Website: lowes
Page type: receipt
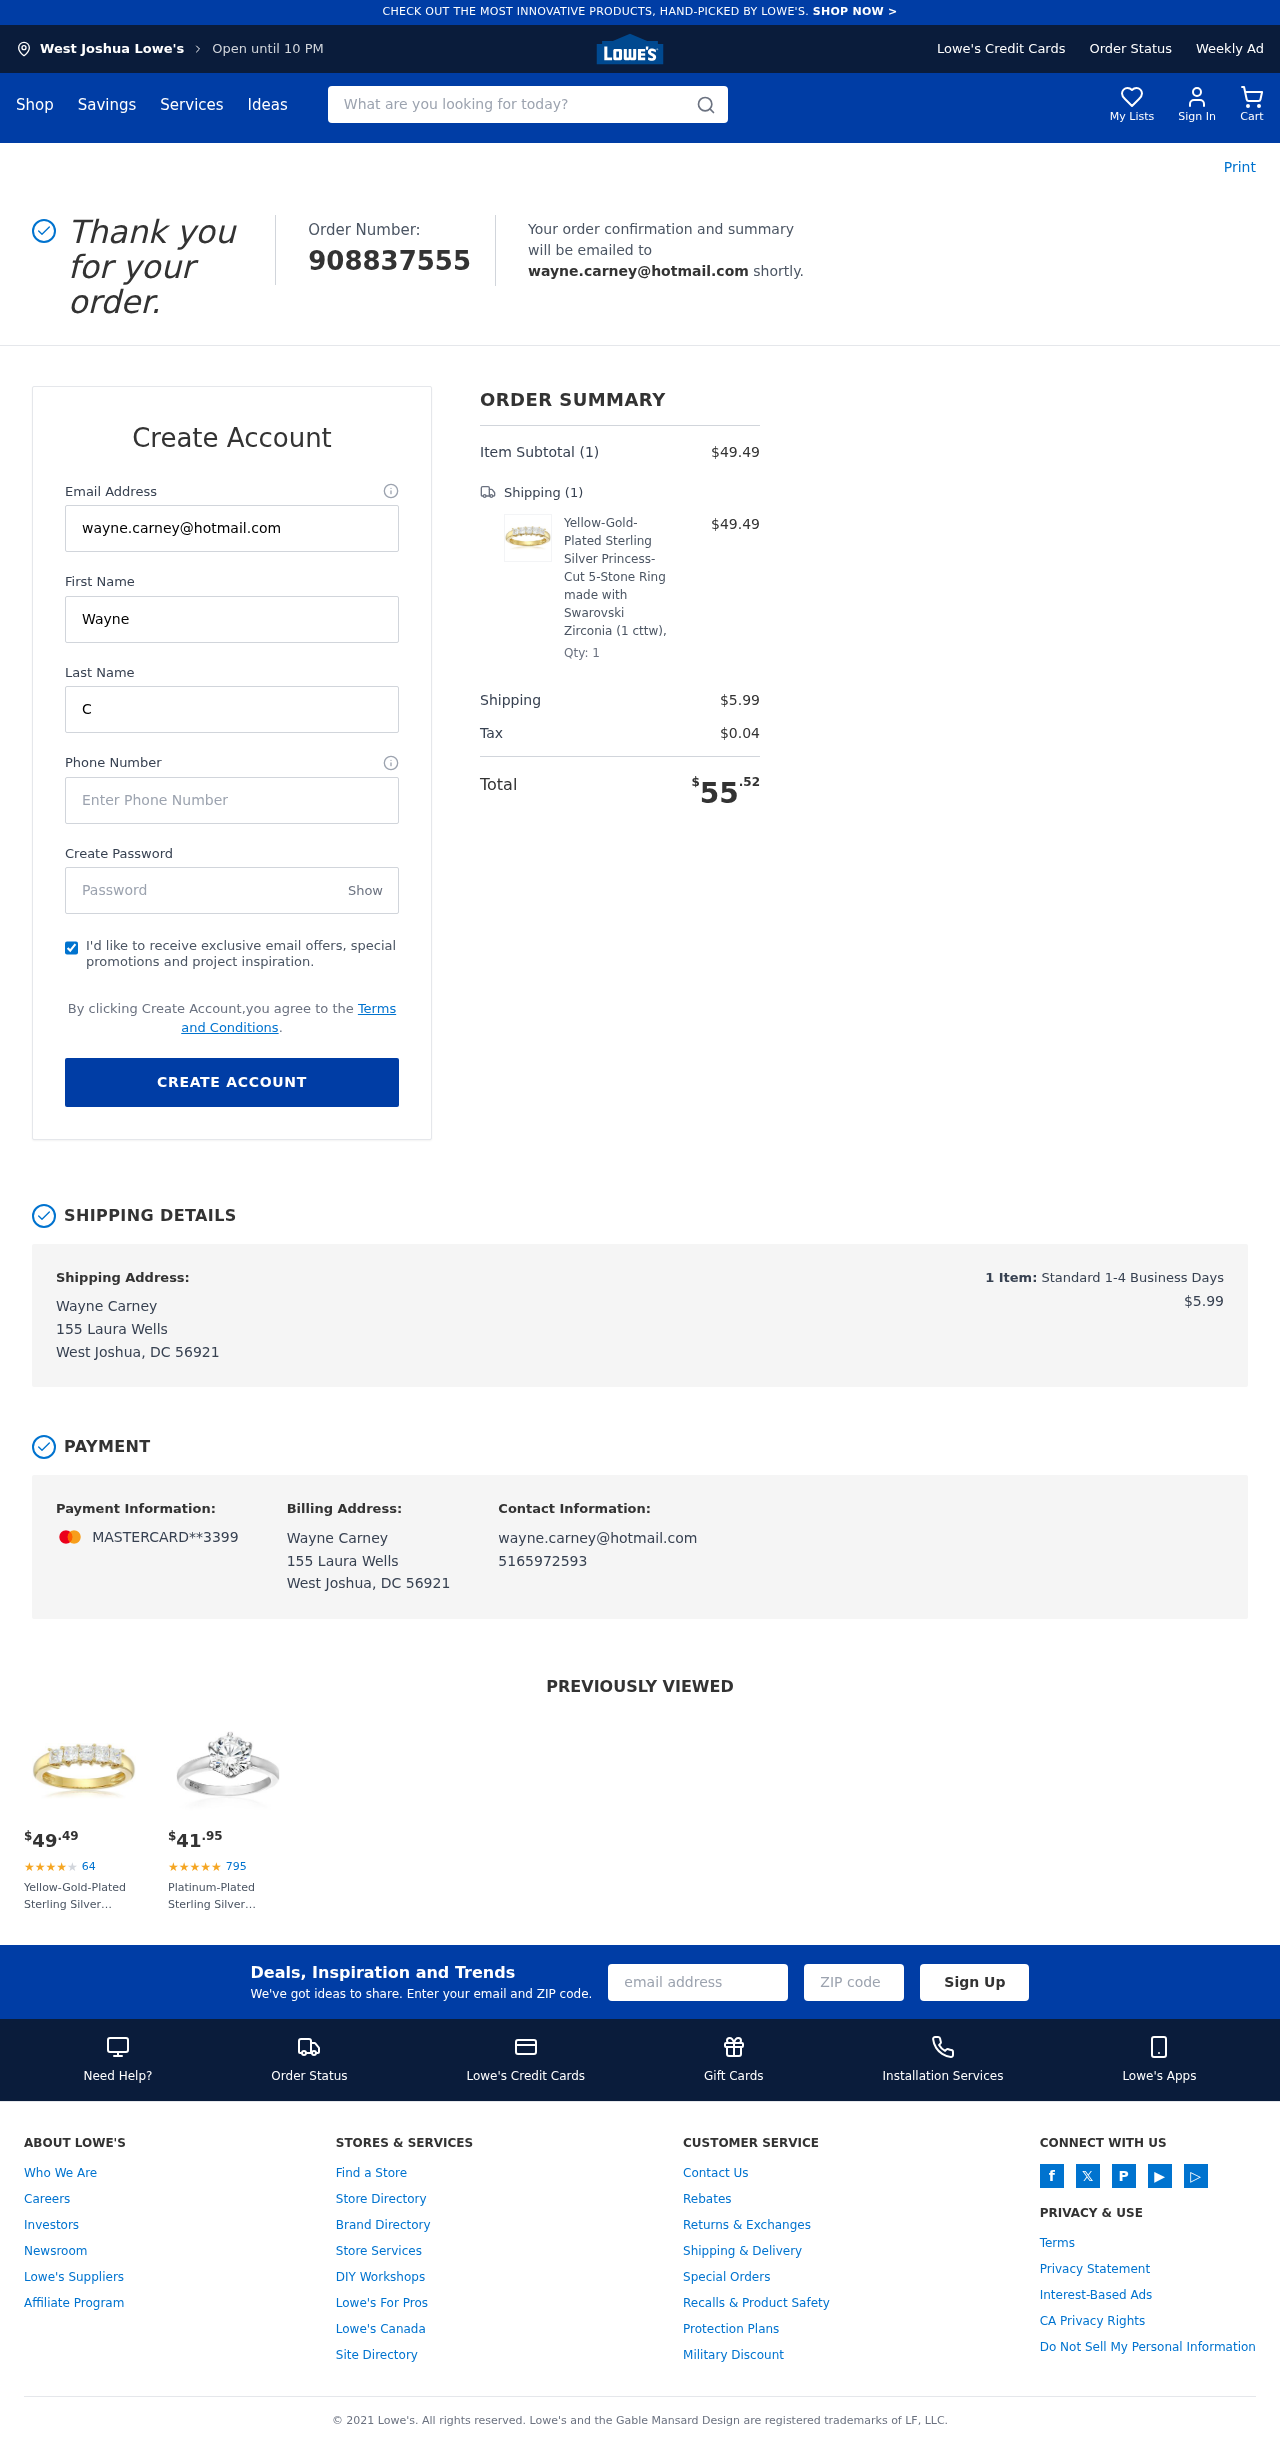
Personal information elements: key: PII_CARD_LAST4
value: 3399
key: PII_CARD_TYPE
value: MASTERCARD
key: PII_CITY
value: West Joshua
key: PII_EMAIL
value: wayne.carney@hotmail.com
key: PII_FULLNAME
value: Wayne Carney
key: PII_PHONE
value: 5165972593
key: PII_STREET
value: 155 Laura Wells
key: PII_FIRSTNAME
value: Wayne
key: PII_LASTNAME
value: Carney
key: PII_CITY_STATE_ZIP
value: West Joshua, DC 56921
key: PII_FULLNAME2
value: Wayne Carney
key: PII_FULLNAME3
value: Wayne Carney
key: PII_FIRSTNAME2
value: Wayne
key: PII_FIRSTNAME3
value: Wayne
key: PII_LASTNAME2
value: Carney
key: PII_LASTNAME3
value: Carney
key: PII_FIRSTNAME_DERIVED
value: Wayne
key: PII_LASTNAME_DERIVED
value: Carney
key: PII_FULLNAME_DERIVED
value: Wayne Carney
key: PII_NAME_FULL_DERIVED
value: Wayne Carney
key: PII_POSTCODE
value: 56921
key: PII_STATE_ABBR
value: DC
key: PII_STATE
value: DC
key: PII_POSTCODE_FULL
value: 56921
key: PII_CITY_STATE
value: West Joshua, DC
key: PII_POSTCODE_NUMERIC
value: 56921
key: PII_EMAIL2
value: wayne.carney@hotmail.com
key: PII_EMAIL3
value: wayne.carney@hotmail.com
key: PII_PHONE_LINE
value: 2593
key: PII_PHONE_SUFFIX
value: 2593
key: PII_PHONE2
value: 5165972593
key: PII_PHONE3
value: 5165972593
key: PII_PHONE_NUMERIC
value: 5165972593
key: PII_PHONE_LINE_NUMERIC
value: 2593
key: PII_PHONE_SUFFIX_NUMERIC
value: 2593
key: PII_PHONE2_NUMERIC
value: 5165972593
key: PII_PHONE3_NUMERIC
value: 5165972593
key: PII_PHONE_DIGITS
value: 5165972593
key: PII_PHONE_LAST4
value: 2593
Product elements: key: PRODUCT1_NAME
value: Yellow-Gold-Plated Sterling Silver Princess-Cut 5-Stone Ring made with Swarovski Zirconia (1 cttw),
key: PRODUCT1_PRICE
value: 49.49
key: PRODUCT1_QUANTITY
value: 1
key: PRODUCT2_NAME
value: Platinum-Plated Sterling Silver Solitaire Ring set with Round Swarovski Zirconia (3 cttw), Size 9
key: PRODUCT2_NUM_RATINGS
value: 795
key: PRODUCT2_PRICE
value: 41.95
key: PRODUCT1_PRICE2
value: $49.49
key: PRODUCT1_RATING2
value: ★
★
★
★
★
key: PRODUCT1_NUM_RATINGS2
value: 64
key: PRODUCT1_NAME2
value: Yellow-Gold-Plated Sterling Silver Princess-Cut 5-Stone Ring made with Swarovski Zirconia (1 cttw),
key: PRODUCT2_RATING
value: ★
★
★
★
★
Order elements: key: ORDER_ID
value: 908837555
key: ORDER_NUM_ITEMS
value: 1
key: ORDER_SUBTOTAL
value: $49.49
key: ORDER_NUM_ITEMS2
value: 1
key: ORDER_SHIPPING_COST
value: $5.99
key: ORDER_TAX
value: $0.04
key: ORDER_TOTAL
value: $55.52
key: ORDER_NUM_ITEMS3
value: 1
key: ORDER_SHIPPING_COST2
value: $5.99
Search elements: key: HEADER_SEARCH
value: What are you looking for today?